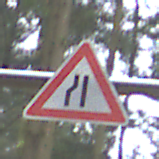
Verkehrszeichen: EinseitigVerengteFahrbahnLinks
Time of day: Midday
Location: Outdoor (Nature)
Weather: Overcast
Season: NotSpecified
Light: Natural